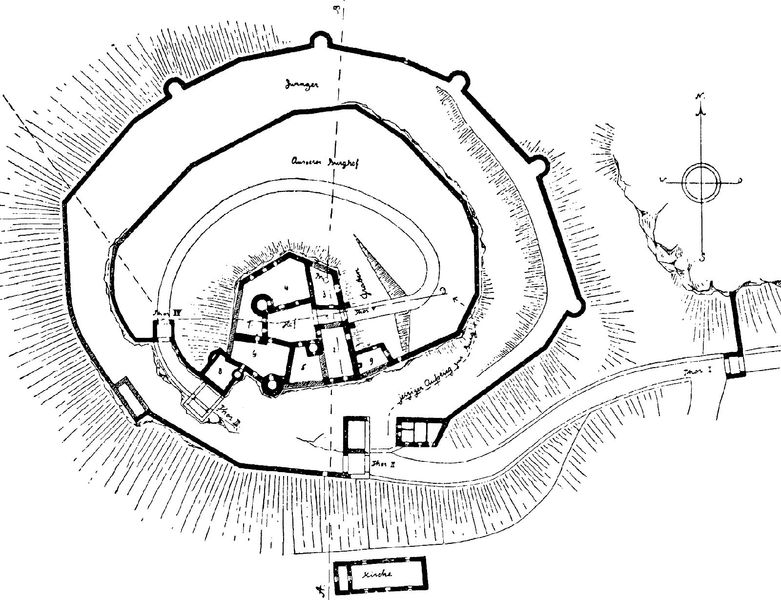
Titel: Burg Hanstein im Eichsfeld
Standort: (D Thüringen Eichsfeld) (EU - D - Thüringen - Eichsfeld)
Schlagwörter: berg, weiß, stadt, fenster, schwarz, skizze, straße, zeichnung, anlage, gebäude, haus, rose, schloss, weg, architektur, norden, brücke, kirche, rund, turm, schrift, türen, mauer, formen, linien, hof, zahlen, striche, tor, befestigung, tusche, burg, kreuz, festung, kontur, druck, beschriftung, räume, entwurf, karte, mauern, steigung, plan, spirale, bau, grundriss, masstab, ausrichtung, haupthaus, stadtplan, himmelsrichtung, richtungen, kompass, nordpfeil, burghof, eingenordet, vogelschauplan, innerer burghof, äußerer burghof